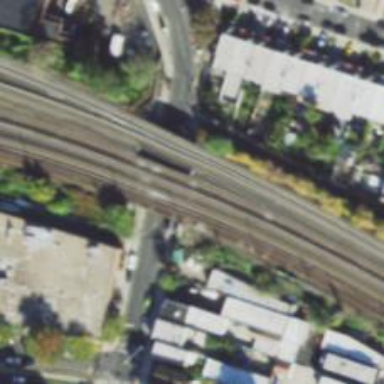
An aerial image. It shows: Bridge over electrified railway track.